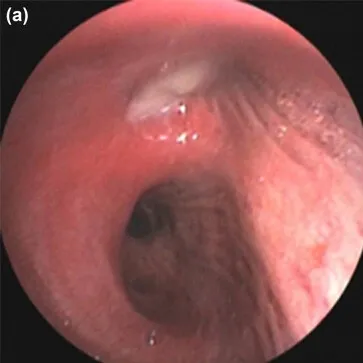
Images of fiberoptic bronchoscopy and histopathology. (a and b) Obstruction of the right upper bronchial lobe.
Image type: endoscopy (airway_endoscopy)